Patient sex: M
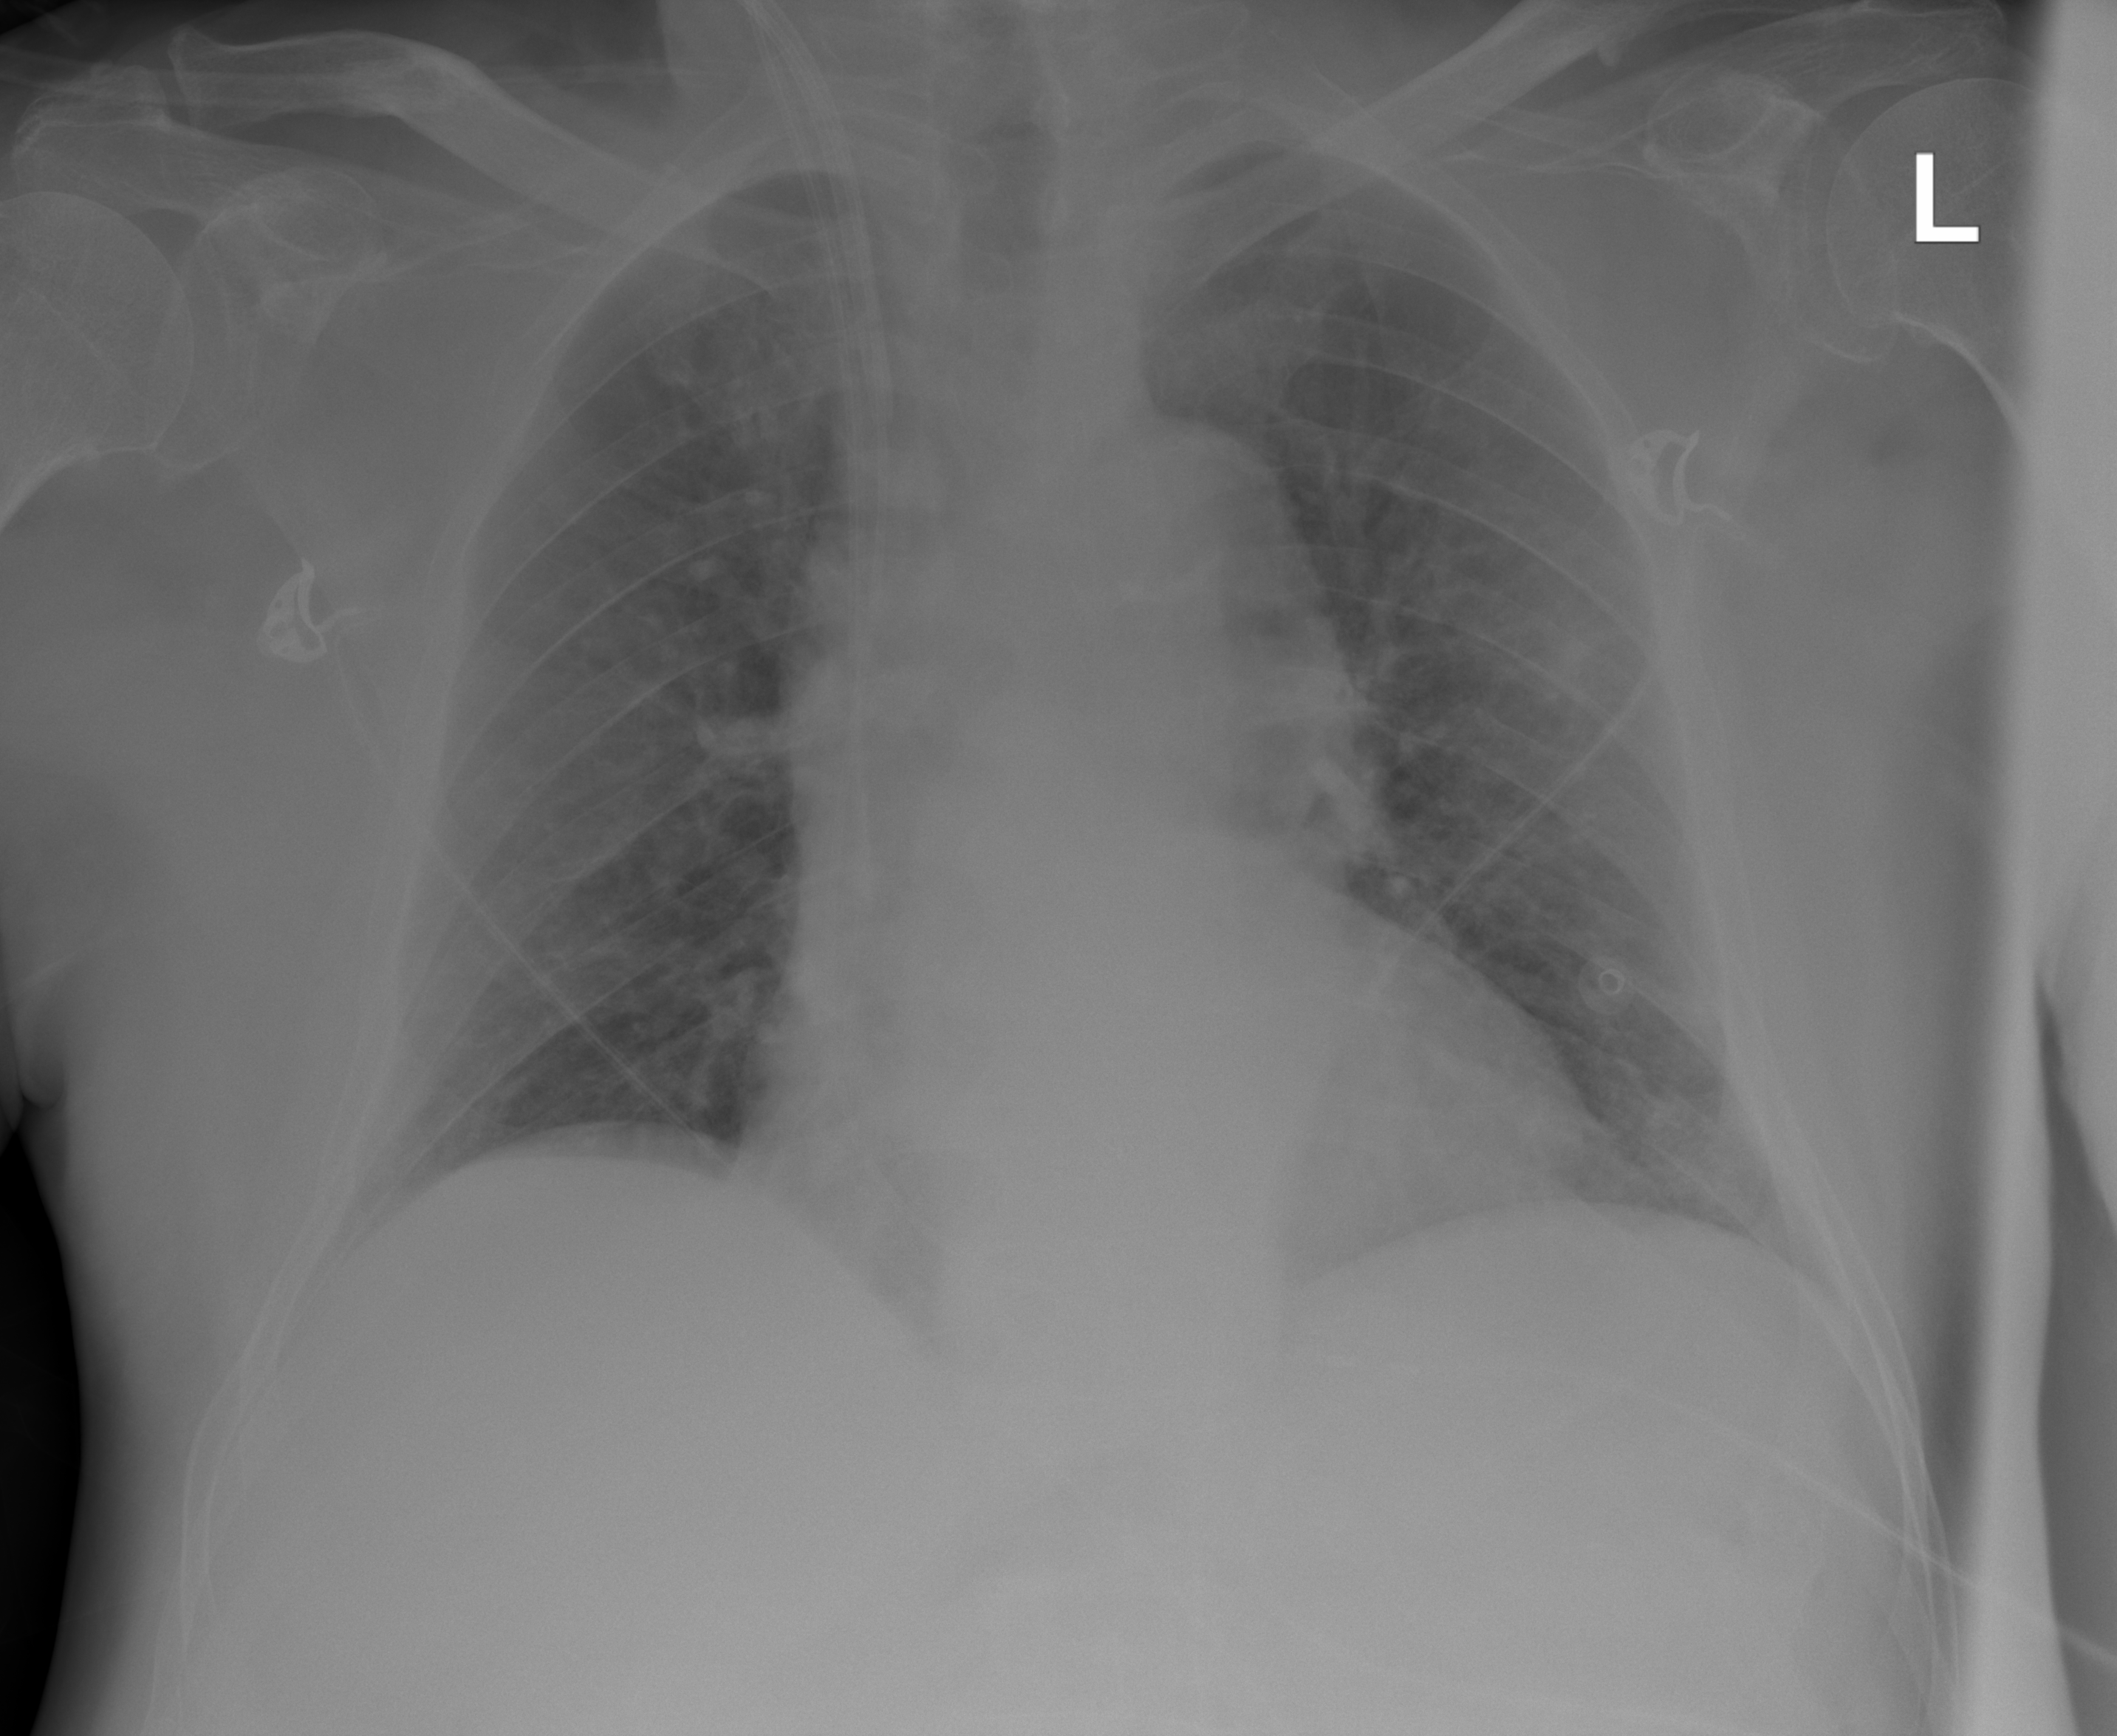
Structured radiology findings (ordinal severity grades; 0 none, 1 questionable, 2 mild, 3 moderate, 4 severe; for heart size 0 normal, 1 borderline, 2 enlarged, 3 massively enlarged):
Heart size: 2
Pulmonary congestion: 2
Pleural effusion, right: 0
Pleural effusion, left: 0
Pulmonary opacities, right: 0
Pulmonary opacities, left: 0
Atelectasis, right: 0
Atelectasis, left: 0